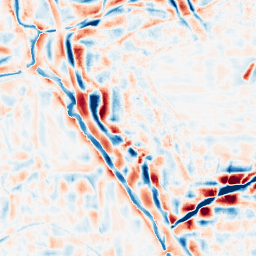
Category: wavelet
Decomposition family: wavelet_reverse_biorthogonal
Decomposition parameters: wavelet: rbio5.5
level: 4
Upsampling method: quartic
Upsampling parameters: scale: 2
Upsampling scale: 2